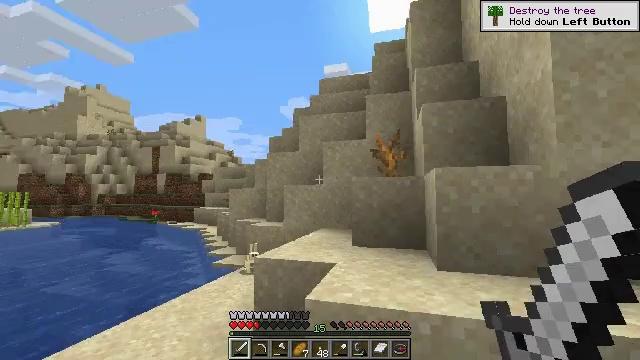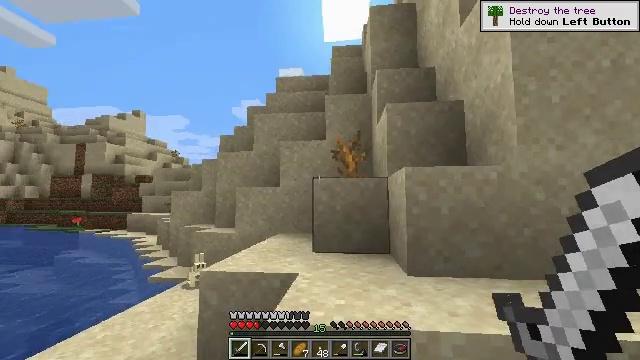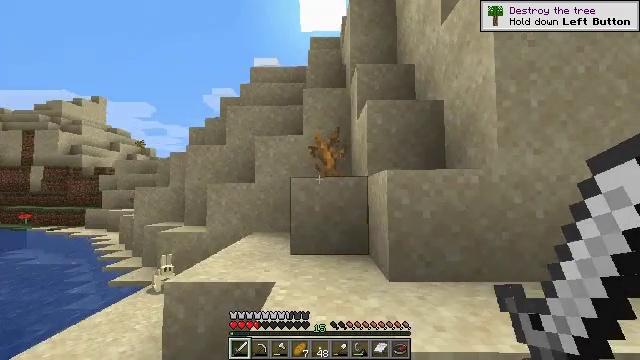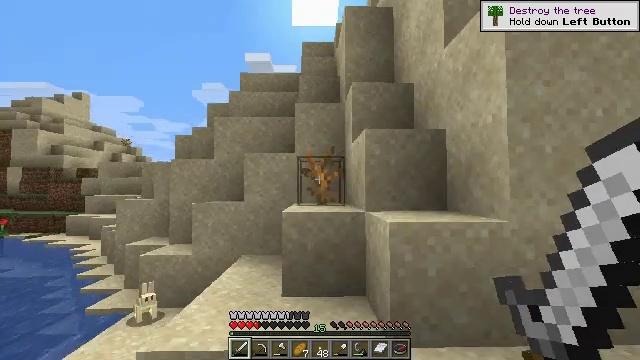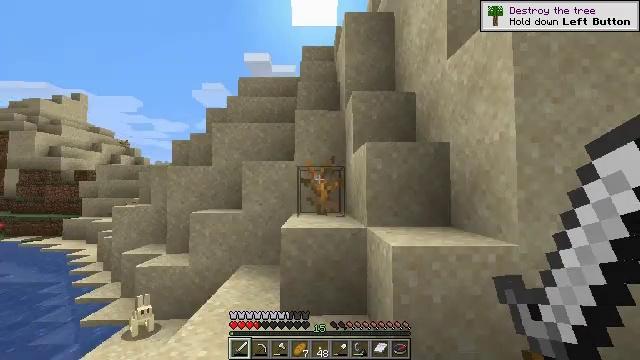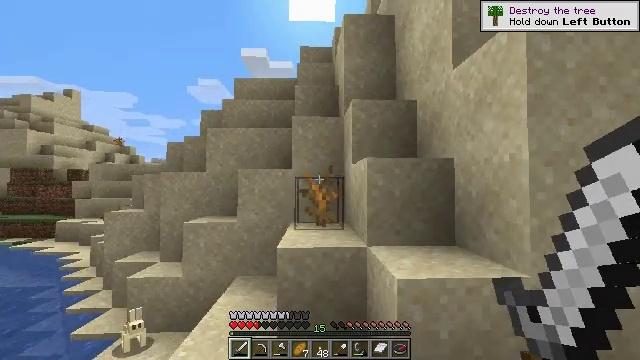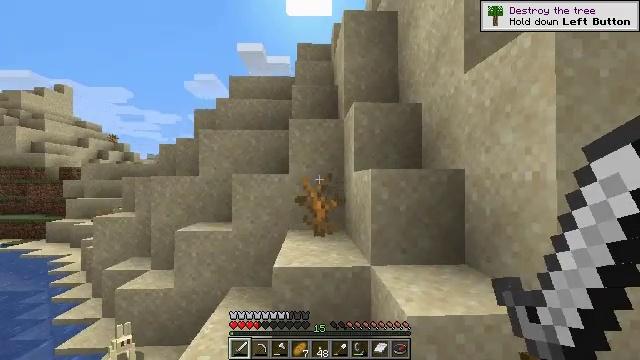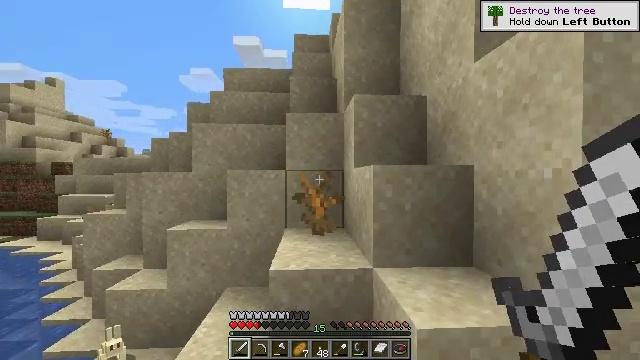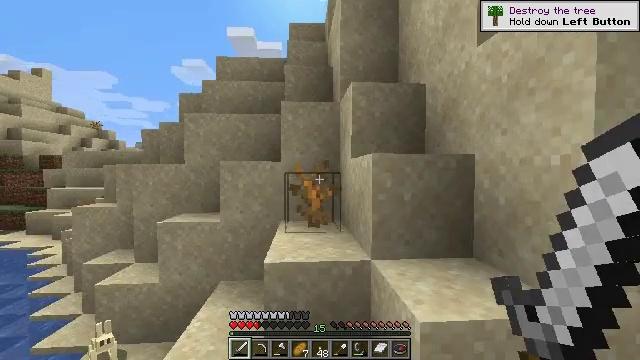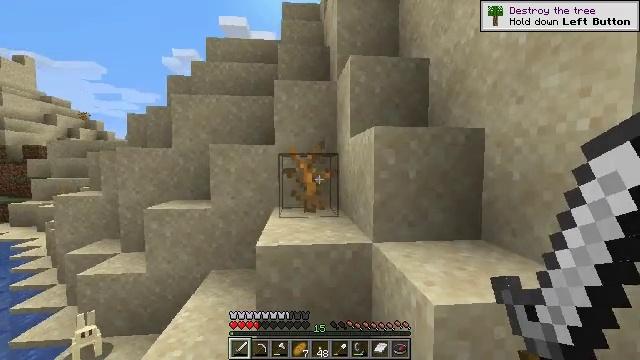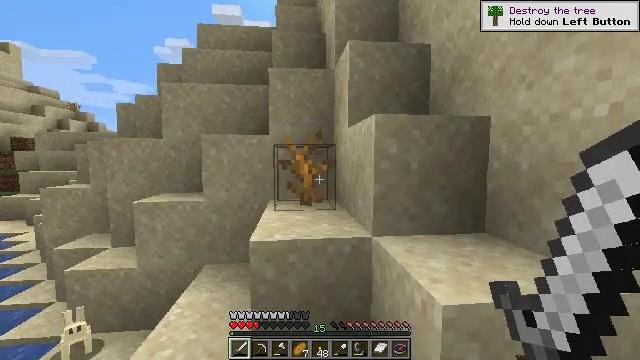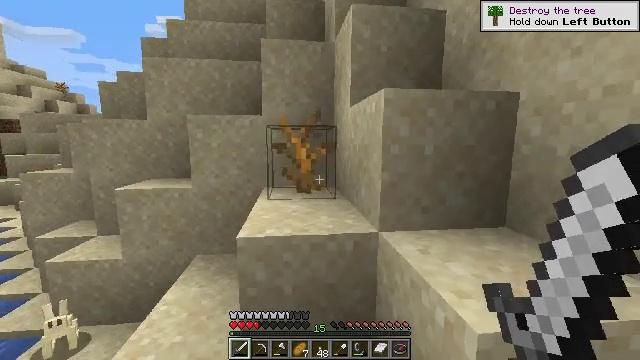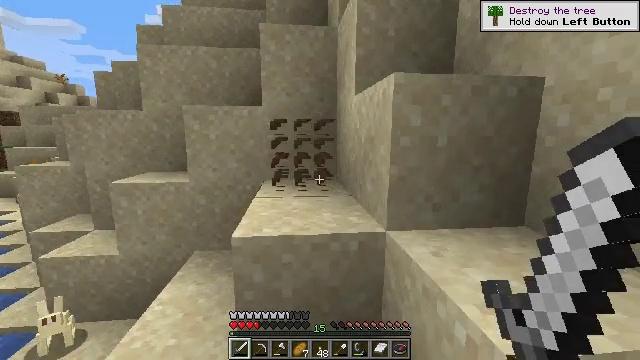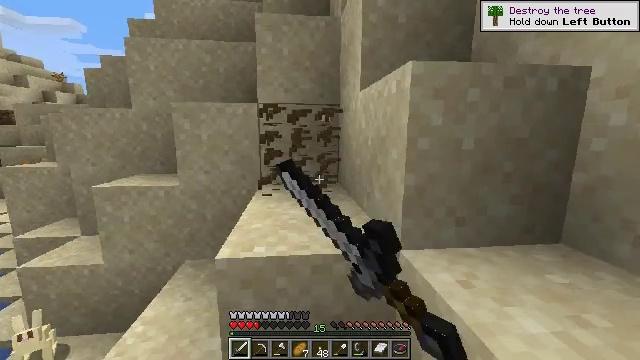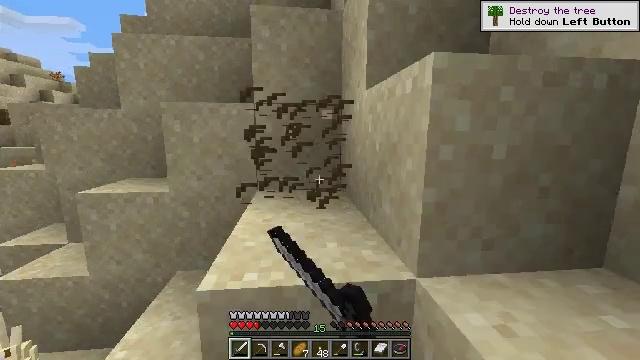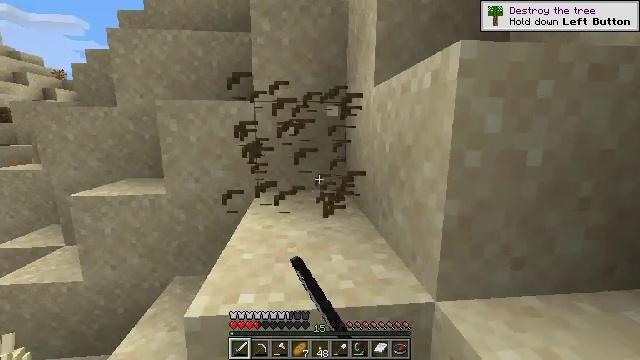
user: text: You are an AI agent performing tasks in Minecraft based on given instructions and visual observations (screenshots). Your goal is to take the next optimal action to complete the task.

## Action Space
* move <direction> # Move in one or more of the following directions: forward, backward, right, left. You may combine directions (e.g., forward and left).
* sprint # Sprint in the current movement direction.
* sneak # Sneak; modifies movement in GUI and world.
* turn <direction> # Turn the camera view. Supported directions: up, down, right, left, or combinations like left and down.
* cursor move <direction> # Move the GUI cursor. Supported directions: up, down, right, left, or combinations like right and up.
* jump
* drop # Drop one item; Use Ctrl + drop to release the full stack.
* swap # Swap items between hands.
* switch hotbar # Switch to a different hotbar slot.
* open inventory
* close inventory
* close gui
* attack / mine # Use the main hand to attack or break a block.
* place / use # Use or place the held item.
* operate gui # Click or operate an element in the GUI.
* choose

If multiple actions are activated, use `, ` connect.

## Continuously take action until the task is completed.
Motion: motion action
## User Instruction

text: Left click to mine the dead bush.
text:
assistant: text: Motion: move forward, turn right
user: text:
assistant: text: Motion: move forward, turn right and down, jump
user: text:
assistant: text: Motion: move forward, turn right, jump
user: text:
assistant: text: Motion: move forward, jump
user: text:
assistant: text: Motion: move forward, jump
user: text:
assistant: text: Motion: move forward, jump
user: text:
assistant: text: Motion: move forward, turn down
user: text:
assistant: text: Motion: move forward, turn right and down
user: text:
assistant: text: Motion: move forward, turn right and down
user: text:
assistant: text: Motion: move forward, turn down
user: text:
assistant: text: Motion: move forward, turn down
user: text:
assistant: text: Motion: move forward, turn down, attack / mine
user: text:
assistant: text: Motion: move forward, attack / mine
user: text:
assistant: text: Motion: move forward, attack / mine
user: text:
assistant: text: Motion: move forward
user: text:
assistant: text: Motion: move forward, turn left and down
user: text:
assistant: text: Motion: move forward, turn left and down
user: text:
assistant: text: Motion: move forward, turn left and down
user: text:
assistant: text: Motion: move forward, turn left and down, jump
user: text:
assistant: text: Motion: move forward, turn left and down, jump
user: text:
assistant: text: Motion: move forward, turn left and down, jump
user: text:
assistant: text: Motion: move forward, turn left and down
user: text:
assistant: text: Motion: move forward, turn left and down
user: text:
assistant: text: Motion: move forward, turn left and down
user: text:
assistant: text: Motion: move forward, turn left and down
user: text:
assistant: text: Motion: move forward, turn left and down
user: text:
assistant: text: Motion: move forward, turn left and down
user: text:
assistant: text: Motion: move forward, turn left and down
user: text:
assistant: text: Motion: move forward
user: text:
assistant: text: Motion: move forward